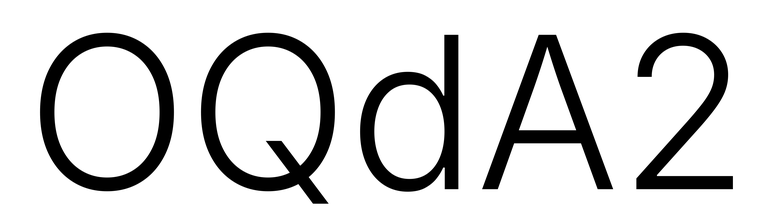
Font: Inter_Light